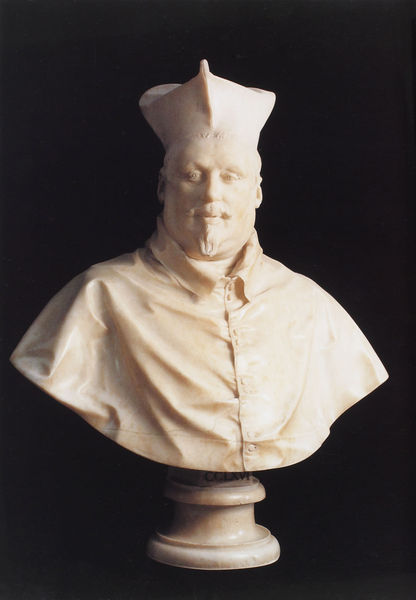
Titel: Büste von Kardinal Scipione Borghese
Künstler: Giovanni Lorenzo Bernini
Institution: Rom, Villa Borghese
Schlagwörter: kopf, mann, schatten, umhang, weiß, hell, hut, licht, marmor, mund, nase, ohr, profil, schwarz, blick, haube, bart, kappe, mütze, augen, falten, gesicht, kragen, sockel, stein, portrait, porträt, geistlicher, mantel, en face, frontal, ohren, schultern, keramik, skulptur, kopfbedeckung, bischof, papst, dick, büste, faltenwurf, knöpfe, foto, matrose, adeliger, herrscher, kardinal, spitzbart, urban, kaplan, kerami, kirchenmann, marmorbüste, cclxvi